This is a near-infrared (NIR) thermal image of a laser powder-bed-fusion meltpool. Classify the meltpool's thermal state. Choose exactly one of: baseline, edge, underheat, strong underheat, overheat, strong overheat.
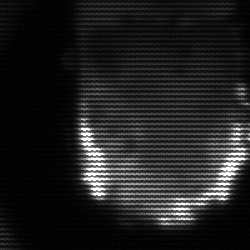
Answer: baseline